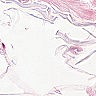
Metastatic tissue present: no